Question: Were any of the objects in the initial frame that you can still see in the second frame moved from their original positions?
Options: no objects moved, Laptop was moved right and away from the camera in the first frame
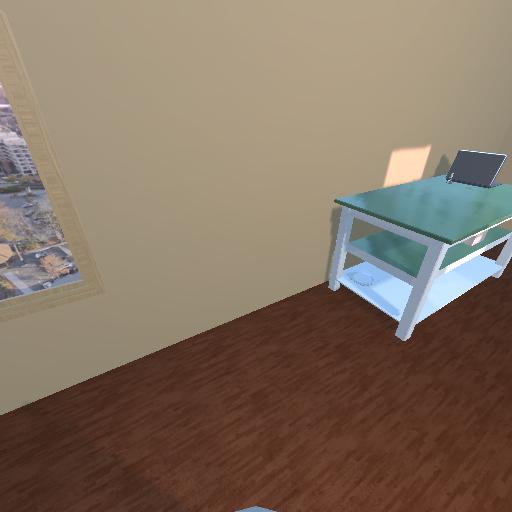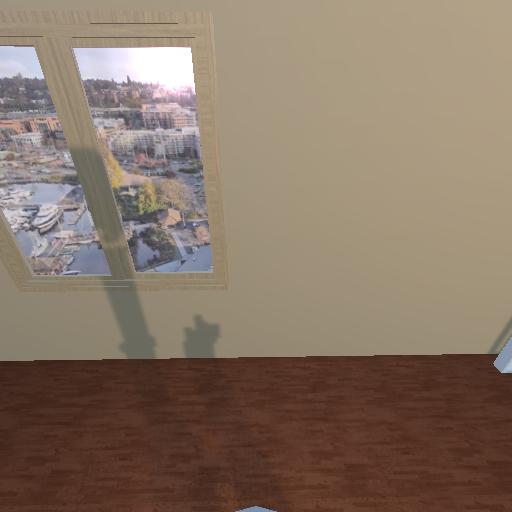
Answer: no objects moved